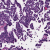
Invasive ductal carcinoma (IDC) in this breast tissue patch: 1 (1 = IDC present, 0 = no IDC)